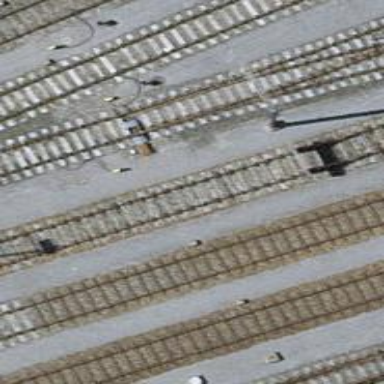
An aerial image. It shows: Railway switch.